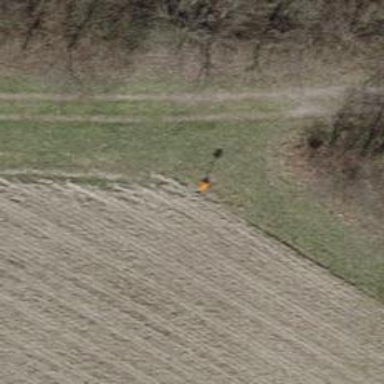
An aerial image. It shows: Pipeline marker.